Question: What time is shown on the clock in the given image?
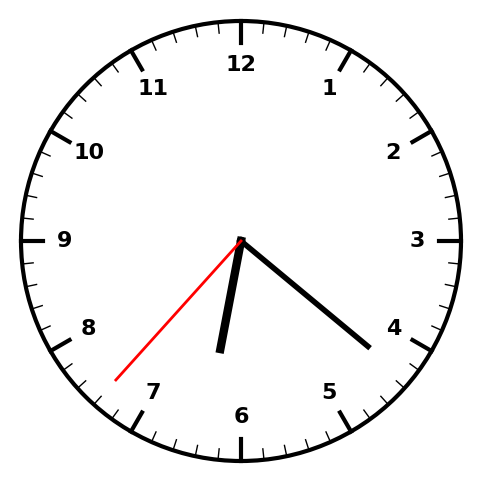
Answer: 06:21:37